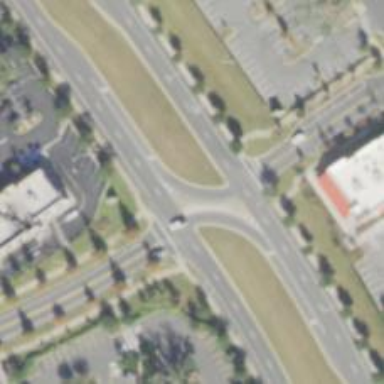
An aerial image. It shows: Asphalt road with secondary link designation.